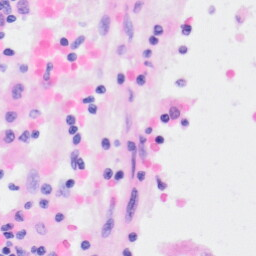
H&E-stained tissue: Kidney